Question: I want to create a route system with gui for my application. a route for someone, starts from city A, end in city B.
But users should be able to create their route by selecting cities which are on their road.
so i need a map format, shows 'only' city borders and names based on users' current location.
i draw something stupid to make things more clear:

there are several ways to go to city B from city A, like:
1 - CITY A > city 1 > city 2 > LA > CITY B
2 - CITY A > city 1 > city 4 > city 3 > CITY B
3 - CITY A > city 1 > city 5 > city 3 > CITY B
So, users should be able to select cities according to their planned route. And some highlighting effect for selected cities.
Any kind of help would be great.
Thanks,
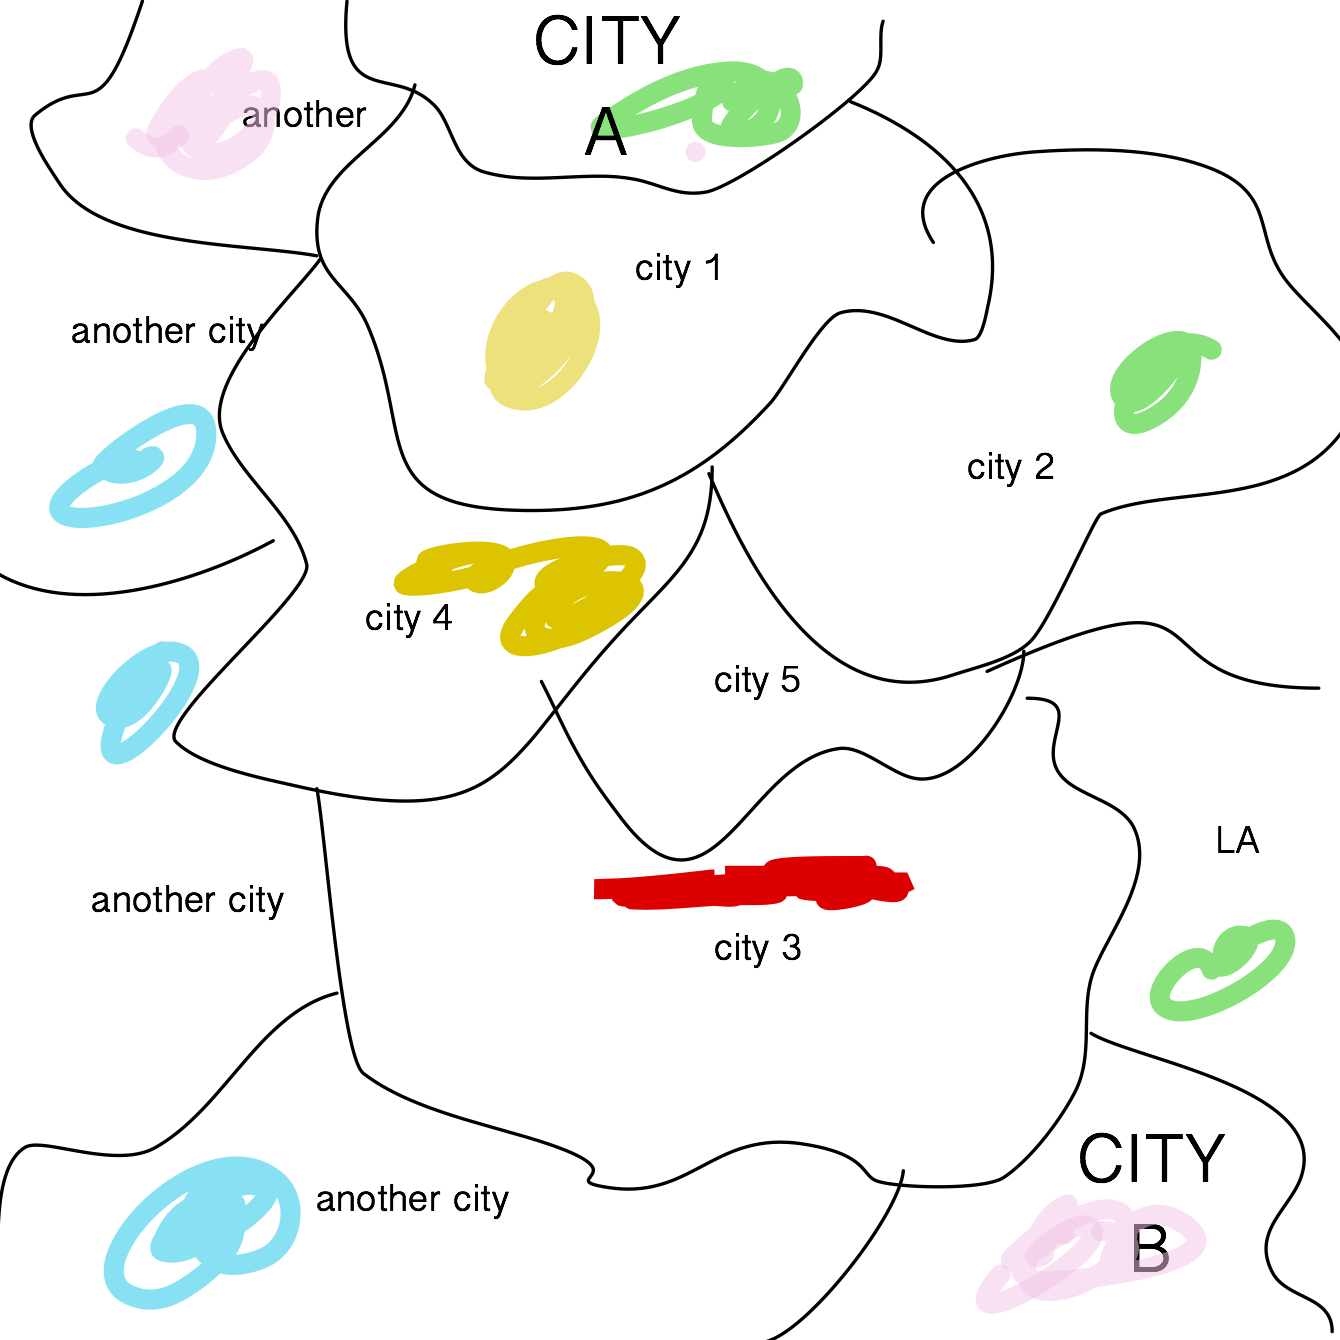
Answer: Here is the base logic to start:
- - -
Now you have three main things:
>
1. From Location
2. To Location
3. In-Between Locations (for example consider there are 2 user-selected pin points)
Create an route array which contains like this :
'''
RouteArray [fromLocation, routeLocation [0], routeLocation [1], toLocation];
'''
Now draw a shortest path for this array entities like:
> - - -
This way you can achieve your custom path drawn on map view.
In later part, think about the border thing, for that you might require to use overlay concept of Map. I guess you might find few tutorials for that.